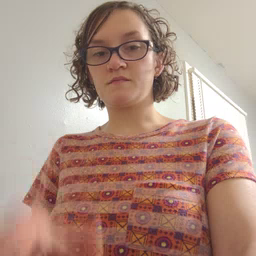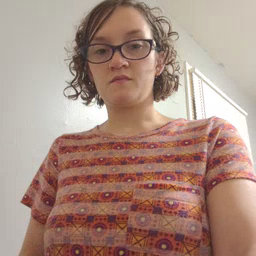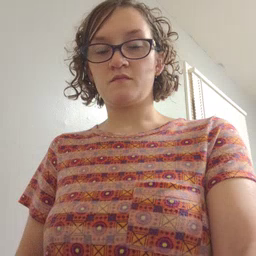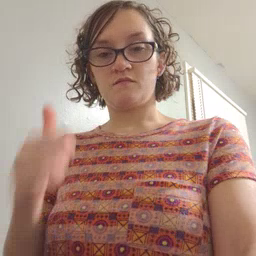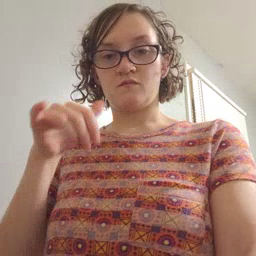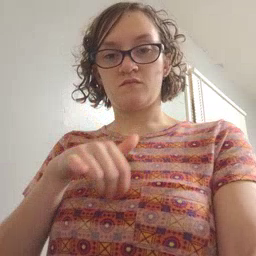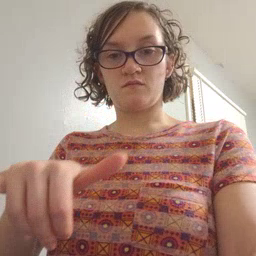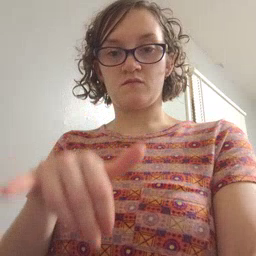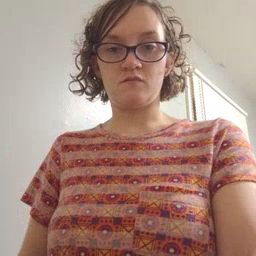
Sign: backyard